Question: I have 4 tables:
Doctors
ID,Name,roomNumber
Appointments
ID,whenOccured,ifAttended
Patients
ID, name, address
DPappointments
DoctorID,PatientID,AppointmentID
this roughly becomes

However, i now want to change it such that an appointment can be made to see either a Doctor OR a NURSE?
How can i change the class diagram to reflect an 'OR' type relation?
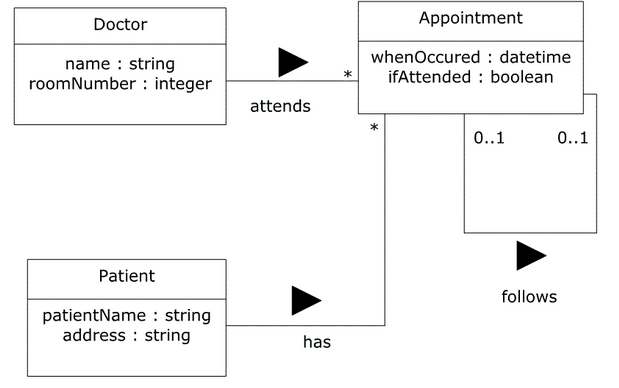
Answer: Depending on the rest of your model's structure, there are different solutions. I supose there is also a class Nurse and that id does not have any special relationship with the Doctor (like inheritance from Employee or similar). So, this would be a generic solution.
Add add an association between Appointment and Nurse, similar to the existing one with a Doctor. The corresponding multiplicity on the Doctor (and Nurse) side should be 0..1 and an additional rule should be added .
This rule could be specified in OCL (if you like a formal style) or as a simple textual note on the diagram.
There are some other ways to model this, with no additional restrictions, but the model itself would (maybe) be necessery complicated. For example, you could derive Doctor and Nurse from an abstract class - and link it with the Appointment using the multiplicity 1..1 on that side. This model permits more flexibility and is more exdensible (easy adding new potential AppointmentRespondents), no OCL, no restrictions.
It's up to you to chose the method that is more in line with your model and future extensions.
P.S. Not that this is not an OR-type of relation, but rather XOR - in each Appointment there MUST be somewhone on behalf of the hospital (this is a reasonable guess :)).